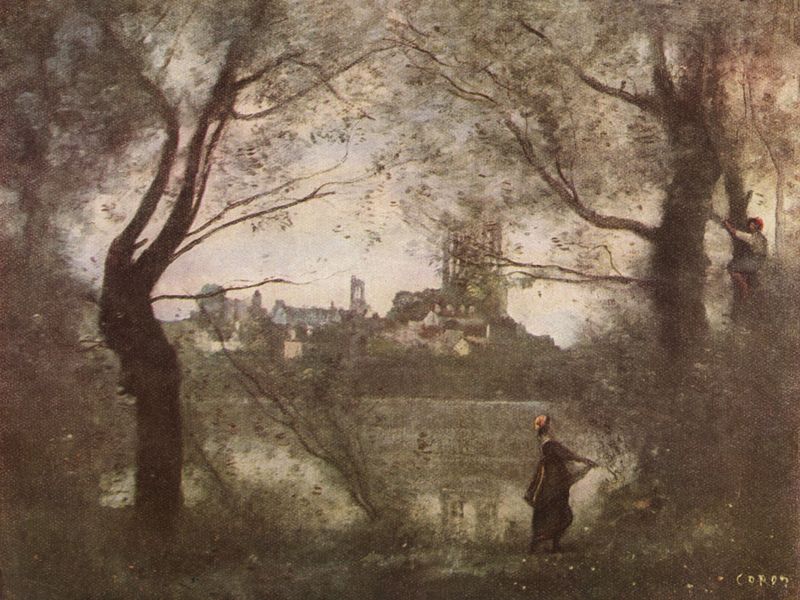
Titel: Kathedrale von Nantes
Künstler: Jean Baptiste Camille Corot
Standort: Reims
Institution: Musée des Beaux-Arts
Schlagwörter: baum, blau, blätter, dunkel, gemälde, himmel, laub, mann, schatten, wasser, weiß, wolken, aquarell, baumstämme, bäume, fluss, grün, impressionismus, landschaft, menschen, mädchen, ocker, see, stadt, ufer, äste, blumen, braun, frankreich, frau, grau, hell, hintergrund, hut, kleid, licht, schwarz, blüten, dame, gebäude, haus, rot, schleier, schloss, wiese, wolke, beige, leute, tanz, hemd, mensch, rahmen, signatur, ast, bach, häuser, natur, spiegelung, strauch, weide, zweige, busch, büsche, kirche, sträucher, insel, figur, kind, mutter, wald, anhöhe, turm, weiher, pflücken, schürze, schrift, umrisse, ort, ernte, sammeln, dorf, nebel, klein, romantik, kopftuch, finster, junge, skyline, gestalt, unscharf, ruine, corinth, unterschrift, burg, türme, dom, oberfläche, lichtung, rückenfigur, kathedrale, verschwommen, kulisse, klettern, corot, schaffen, cht, ernten, auffangen, kletterer, sterntaler, abensstimmung, t, ettern, junge im baum, coron